Question: I'm sure this has been done many times, but clearly I'm not searching using the correct terms.
I have some time series data in R with columns like this:
'''
country year deaths region global.region
1 Afghanistan 2006 0.095830775 Asia & Pacific Global South
2 Afghanistan 1994 0.127597064 Asia & Pacific Global South
3 Algeria 2000 0.003278038 Arab States Global South
4 Algeria 2001 0.003230578 Arab States Global South
5 Algeria 1998 0.006746176 Arab States Global South
6 Algeria 1999 0.019952364 Arab States Global South
...
'''
Basically, I want to plot all the lines by country, but I want them colored (and labeled in the legend) by region. I'm hoping to look at some regional trends in the data without trying build an average model (partly because I want to see outliers, partly because a lot of the countries have missing data and I think a good regional model might be difficult for me to make at this point, at best just misleading).
So in the end I'll have, for example, separate lines for Burkina Faso, Algeria, and Cote d'Ivoire plotted, but they'll all be orange. And I'll have separate lines for Afghanistan, Pakistan, and Iran, but they'll all be blue.
It is preferable that it's done with ggplot2 since that's the plotting library I am learning at the moment. But maybe there's a standard way of doing this in R that works across all (most) plot libraries?
Edit: Final solution: Group aesthetic. (Thanks @baptiste)
'''
qplot(data=df, x=year, y=deaths, color=region, group=country) +
geom_line() +
xlab('Year') + ylab('Deaths per 100,000') + ggtitle('Deaths per 100,000 by country (WHO)')
'''
Which makes:

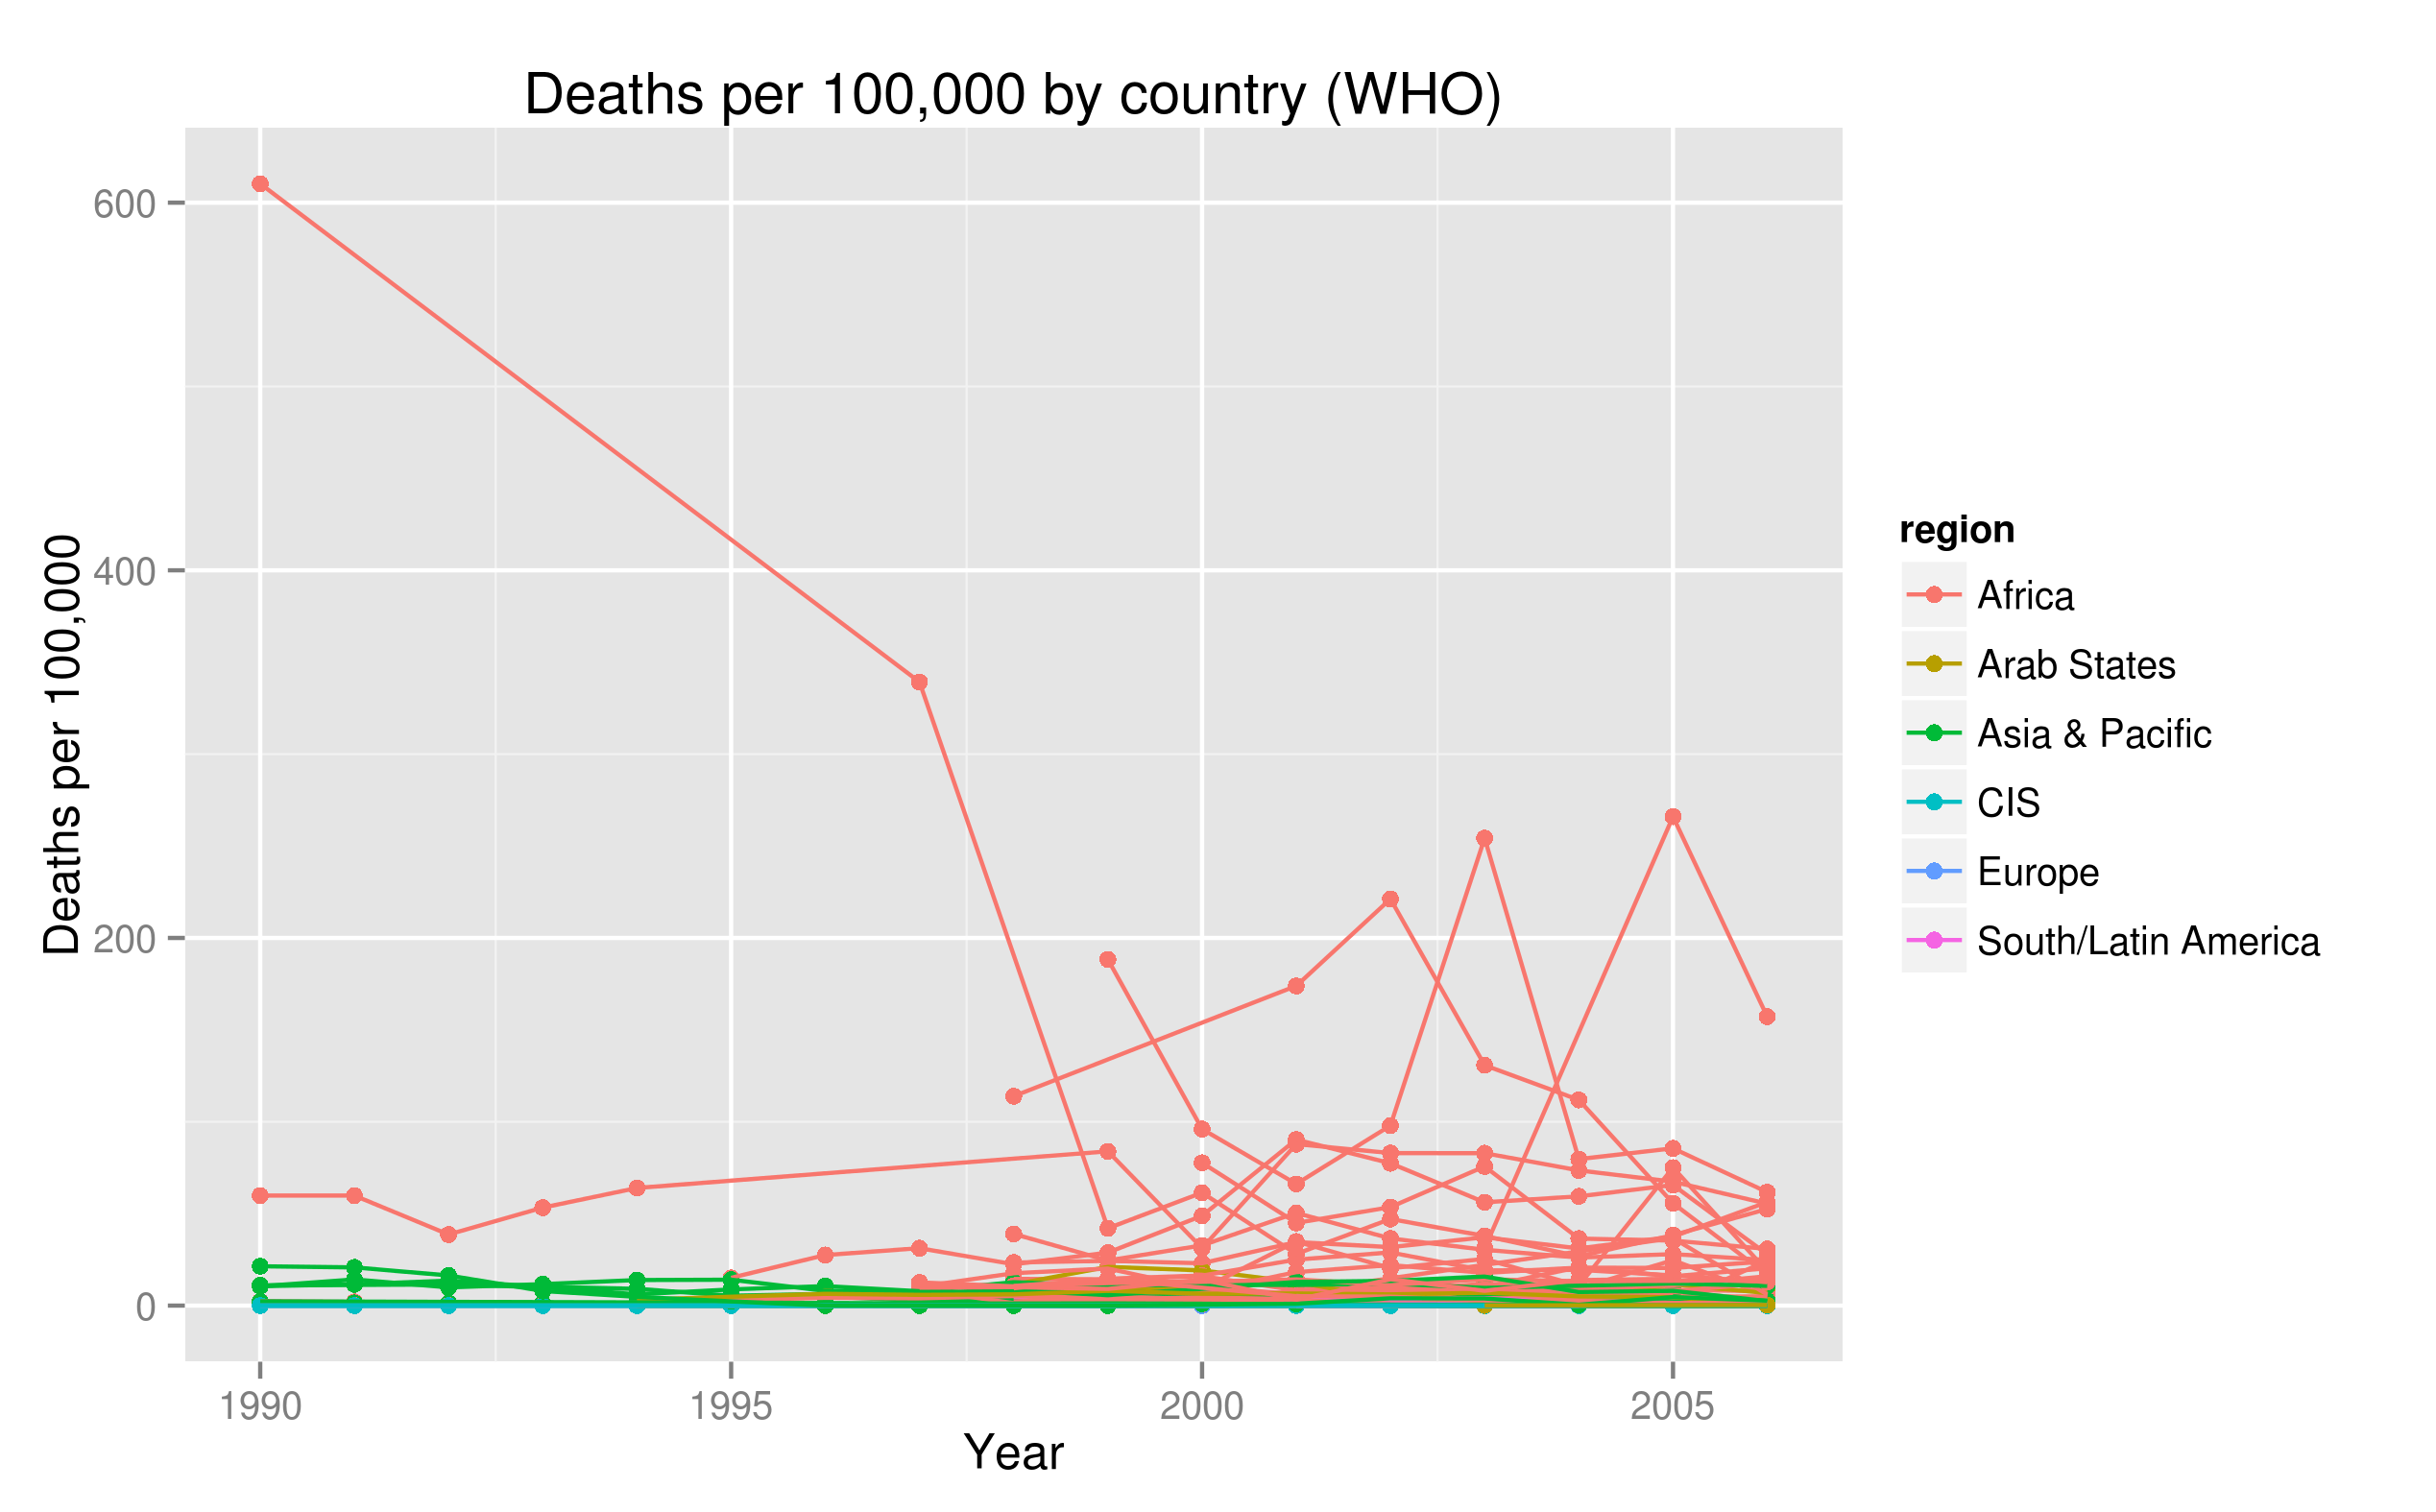
Answer: Final solution: Group aesthetic. (Thanks @baptiste)
'''
qplot(data=df, x=year, y=deaths, color=region, group=country) +
geom_line() +
xlab('Year') + ylab('Deaths per 100,000') + ggtitle('Deaths per 100,000 by country (WHO)')
'''